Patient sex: M
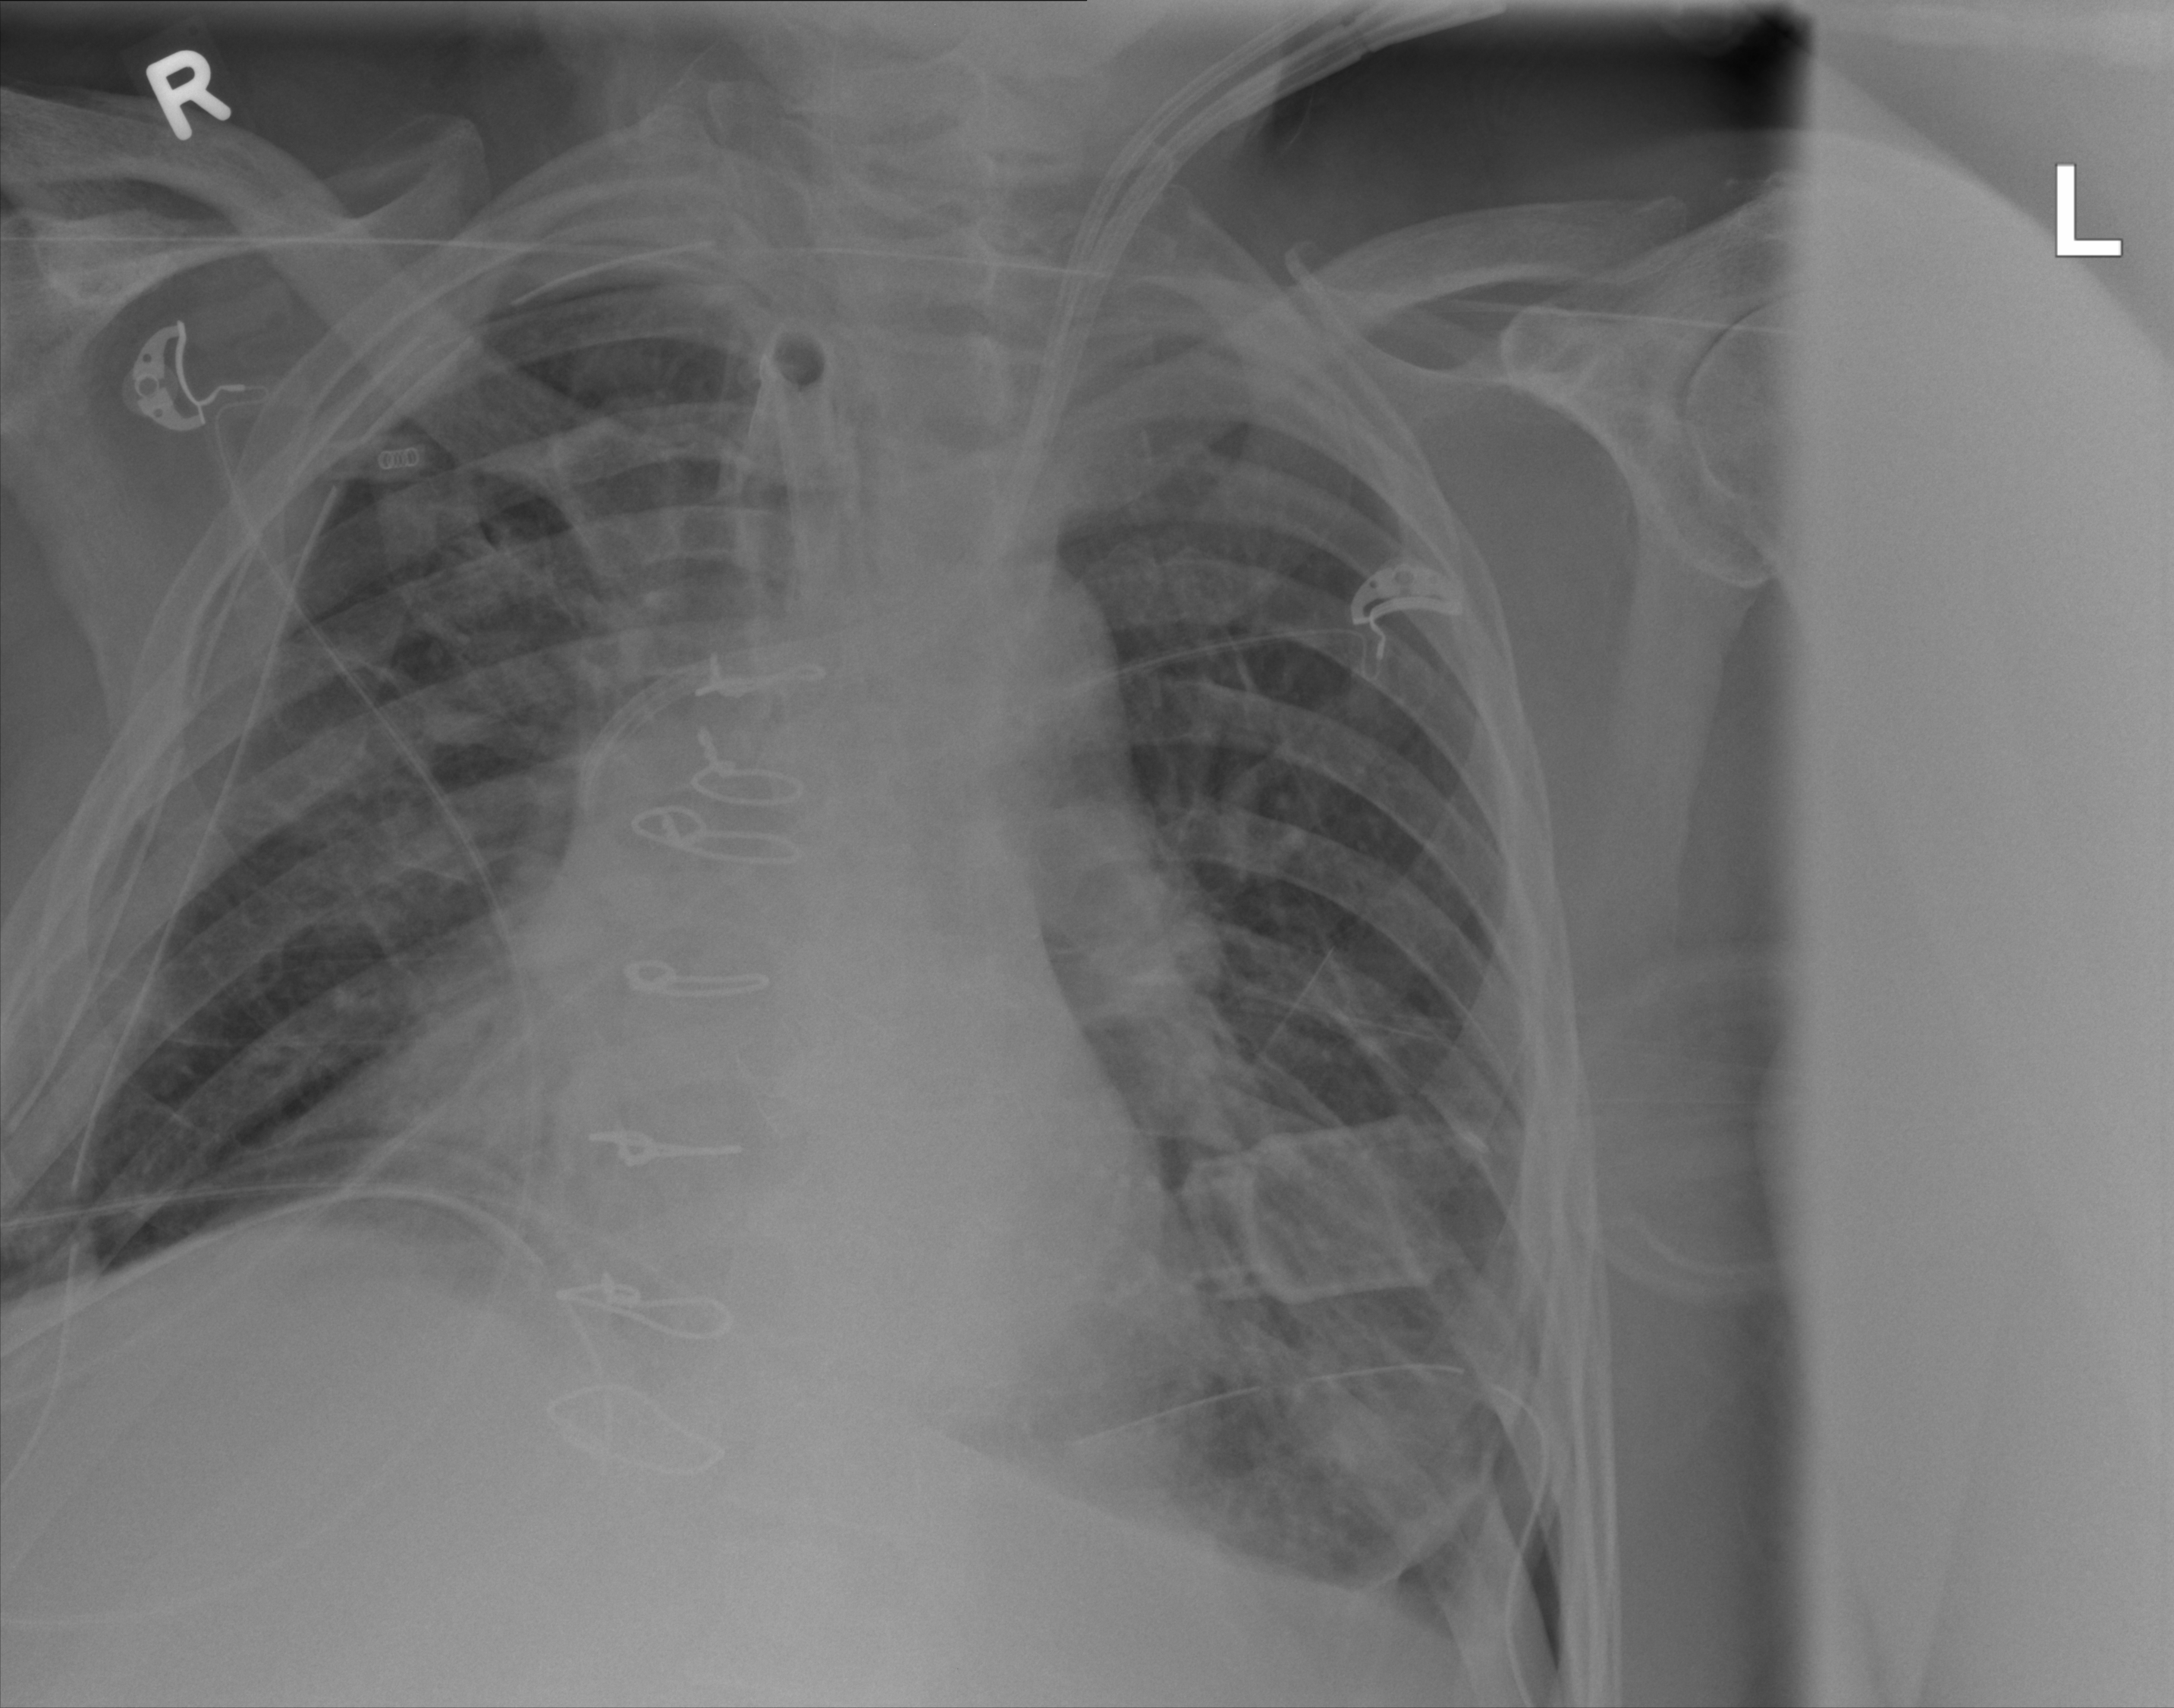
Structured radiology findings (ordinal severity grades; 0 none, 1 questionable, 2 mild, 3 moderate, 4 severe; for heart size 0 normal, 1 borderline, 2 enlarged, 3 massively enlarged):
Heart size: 1
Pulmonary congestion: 2
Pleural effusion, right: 2
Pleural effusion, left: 2
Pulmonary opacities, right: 2
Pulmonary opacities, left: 2
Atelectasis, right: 2
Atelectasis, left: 2